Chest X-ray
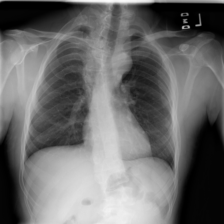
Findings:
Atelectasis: negative
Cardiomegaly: negative
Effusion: negative
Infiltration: negative
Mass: negative
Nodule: negative
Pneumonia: negative
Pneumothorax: negative
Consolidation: negative
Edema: negative
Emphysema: negative
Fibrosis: negative
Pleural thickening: negative
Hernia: negative